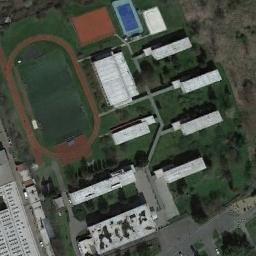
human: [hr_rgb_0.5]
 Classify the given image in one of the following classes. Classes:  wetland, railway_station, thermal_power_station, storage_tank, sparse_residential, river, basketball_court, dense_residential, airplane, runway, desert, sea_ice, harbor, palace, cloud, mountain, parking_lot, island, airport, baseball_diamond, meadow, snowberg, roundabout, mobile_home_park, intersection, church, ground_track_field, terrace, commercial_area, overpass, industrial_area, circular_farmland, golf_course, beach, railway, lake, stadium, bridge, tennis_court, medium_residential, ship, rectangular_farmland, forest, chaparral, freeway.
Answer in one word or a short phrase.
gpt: ground_track_field